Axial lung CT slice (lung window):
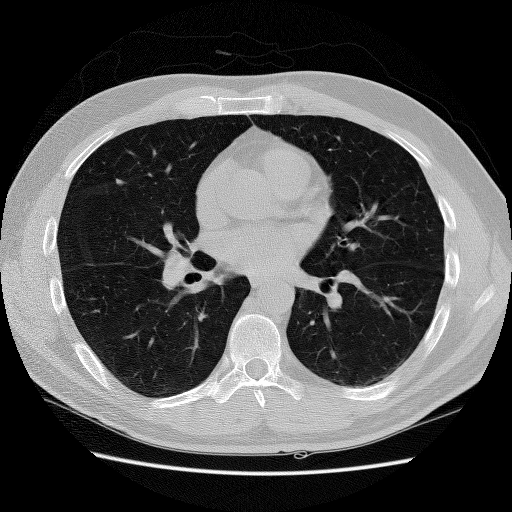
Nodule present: yes
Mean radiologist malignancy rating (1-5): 1.667